Question: I was able to create stripe patterns in WPF, but how can I create a pattern like this in XAML? Is there a default similar brush for this in WPF?

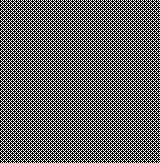
Answer: You can do it in XAML using <URL>, for example:
'XAML'
'''
<Window.Resources>
<VisualBrush x:Key="MyVisualBrush" TileMode="Tile" Viewport="0,0,15,15" ViewportUnits="Absolute" Viewbox="0,0,15,15" ViewboxUnits="Absolute">
<VisualBrush.Visual>
<Grid Background="Black">
<Path Data="M 0 15 L 15 0" Stroke="Gray" />
<Path Data="M 0 0 L 15 15" Stroke="Gray" />
</Grid>
</VisualBrush.Visual>
</VisualBrush>
</Window.Resources>
<Grid Background="{StaticResource MyVisualBrush}">
<Label Content="TEST" Foreground="White" HorizontalAlignment="Center" VerticalAlignment="Center" />
</Grid>
'''
'Output'

For converting 'Image' to Vector graphics (Path) use <URL>, which is free and very useful. For more information see this link:
<URL>
'Edit'
For better performance, you may 'Freeze()' you Brushes with help of <URL> like this:
'''
<Window x:Class="MyNamespace.MainWindow"
xmlns:PresentationOptions="http://schemas.microsoft.com/winfx/2006/xaml/presentation/options" ...>
<VisualBrush x:Key="MyVisualBrush" PresentationOptions:Freeze="True" ... />
'''
Quote from <URL>:
> When you no longer need to modify a freezable, freezing it provides performance benefits. If you were to freeze the brush in this example, the graphics system would no longer need to monitor it for changes. The graphics system can also make other optimizations, because it knows the brush won't change.